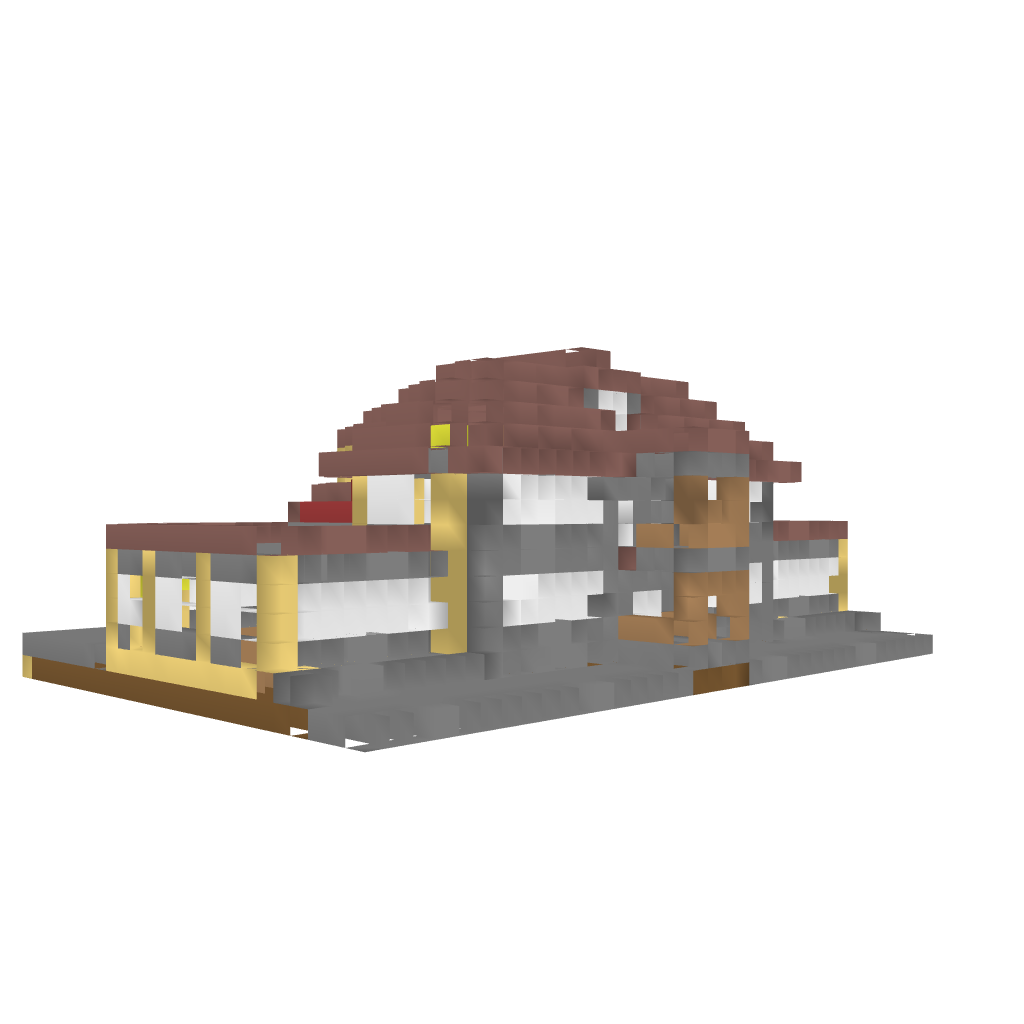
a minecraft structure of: ch2112`little mansion bad low quality